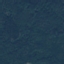
Land use / land cover: Forest